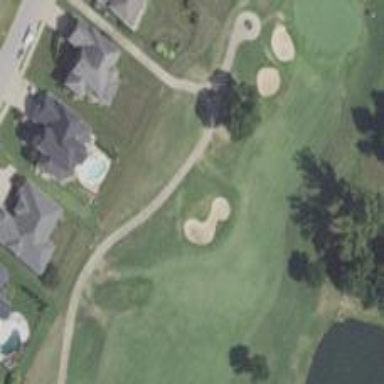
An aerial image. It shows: Path for both roads and golfers.